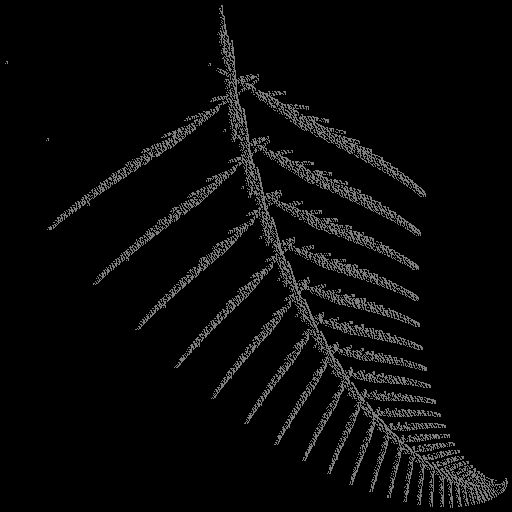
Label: deerfern